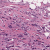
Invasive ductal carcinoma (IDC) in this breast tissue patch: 1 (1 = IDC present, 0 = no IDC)